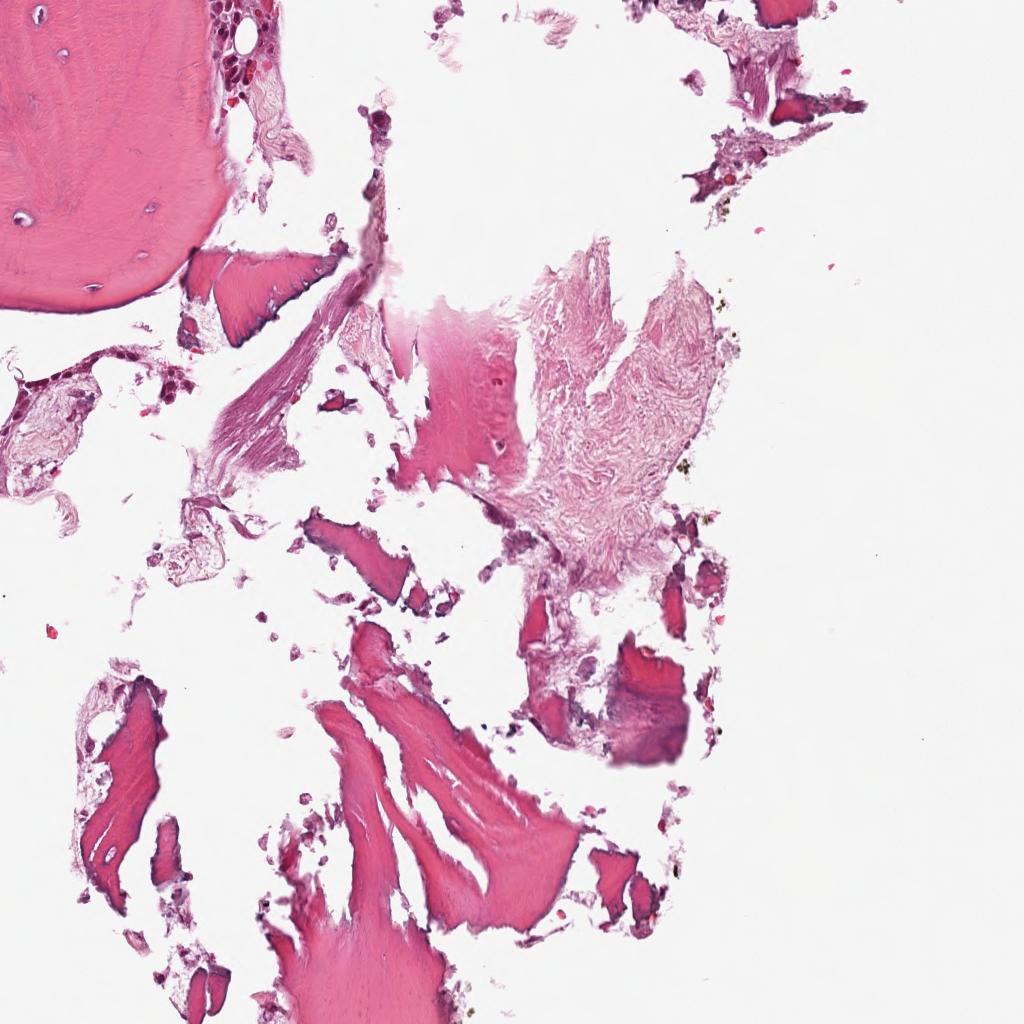
Label: Non-Tumor